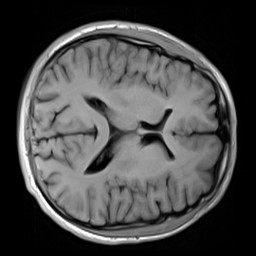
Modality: T1w
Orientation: axial
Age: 26
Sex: male
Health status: healthy
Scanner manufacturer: siemens
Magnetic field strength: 3 T
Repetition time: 4.1 s
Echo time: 0.0085 s